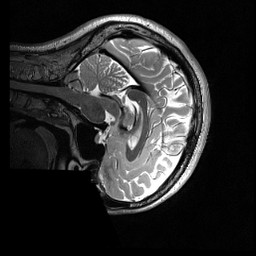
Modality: T2w
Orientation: sagittal
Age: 21
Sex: female
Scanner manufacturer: siemens
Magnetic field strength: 3 T
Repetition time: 3.2 s
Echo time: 0.56 s